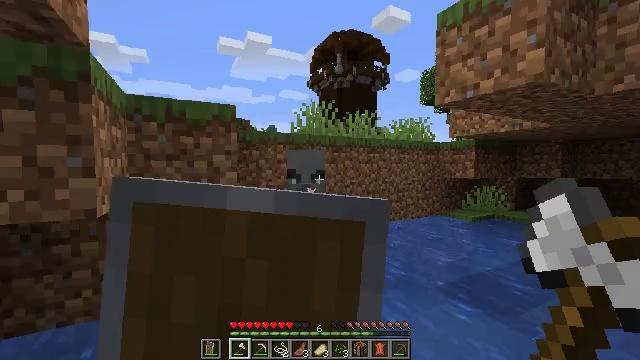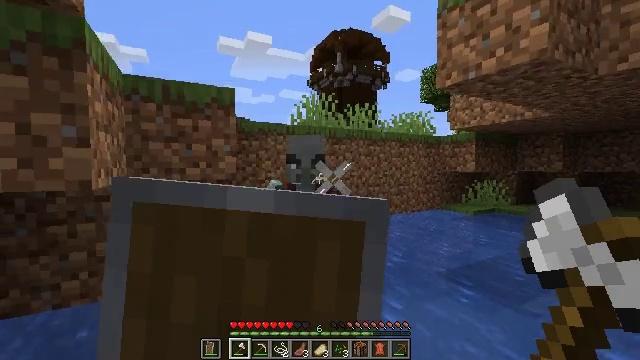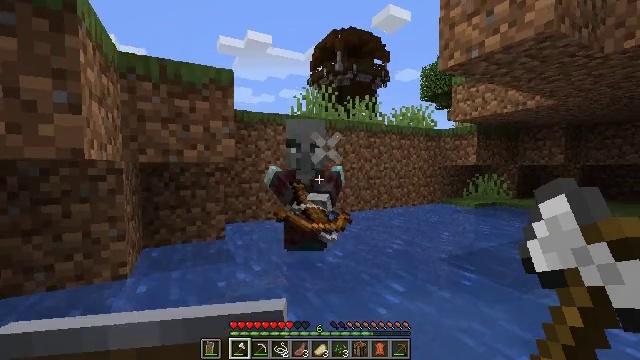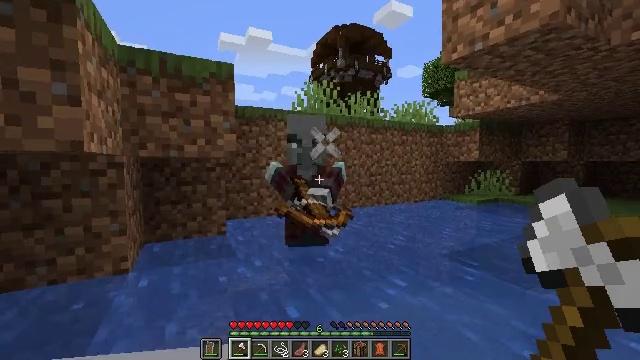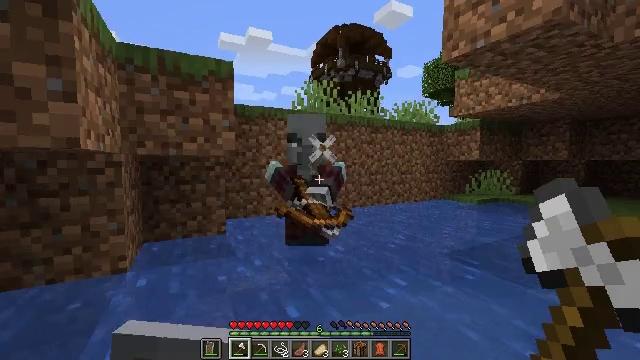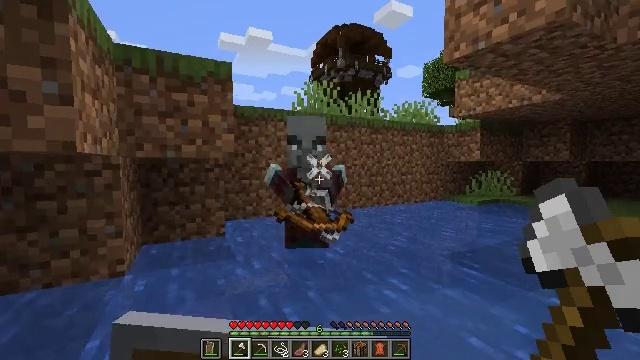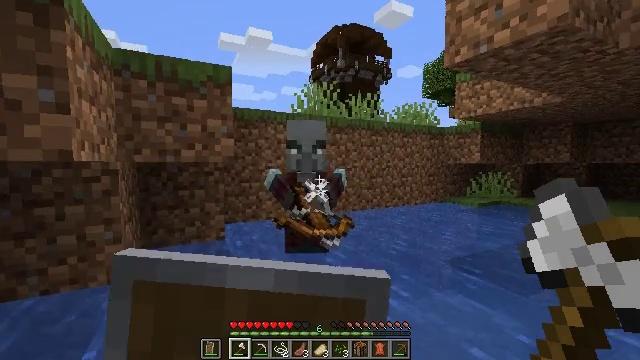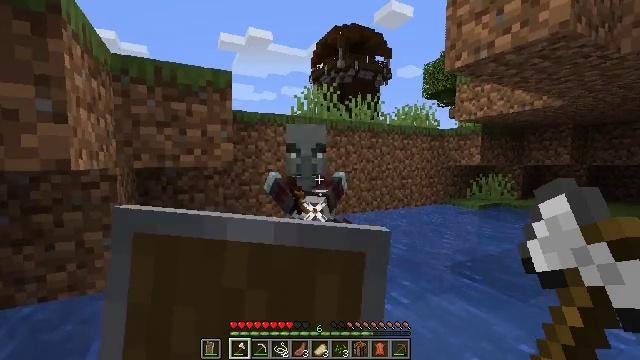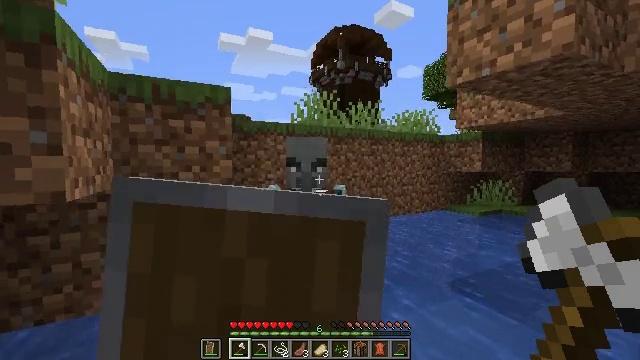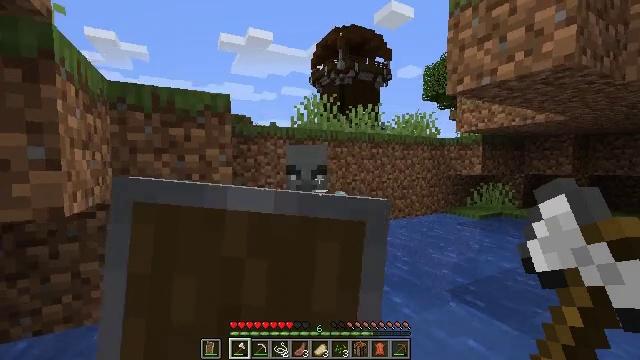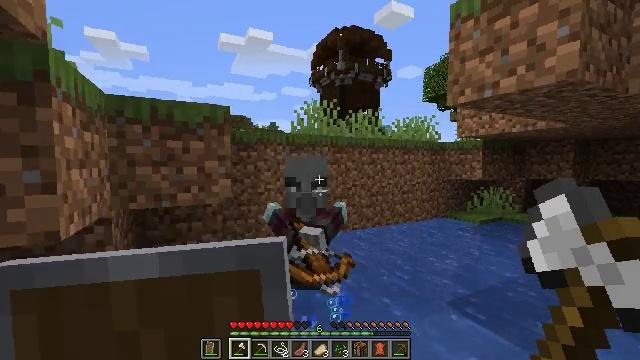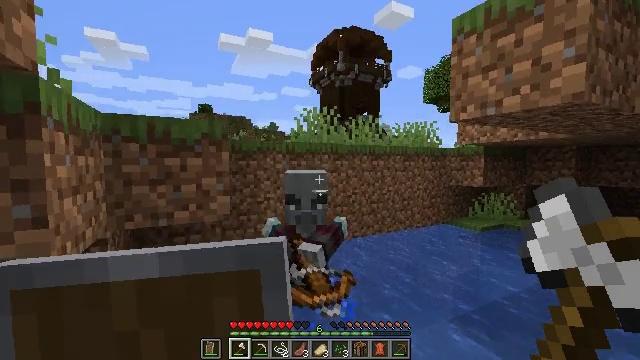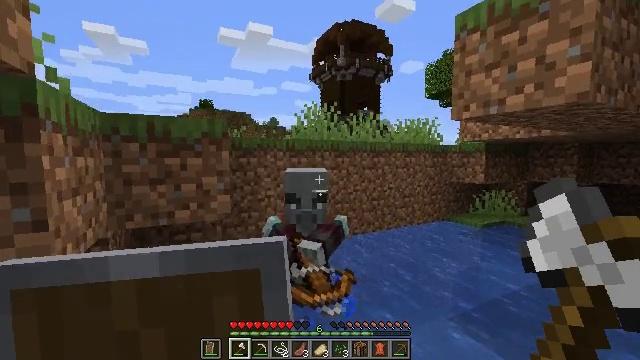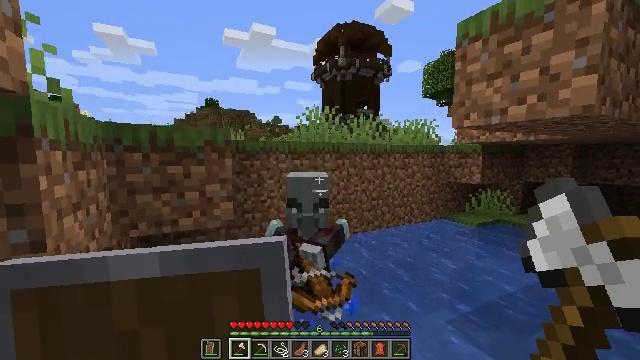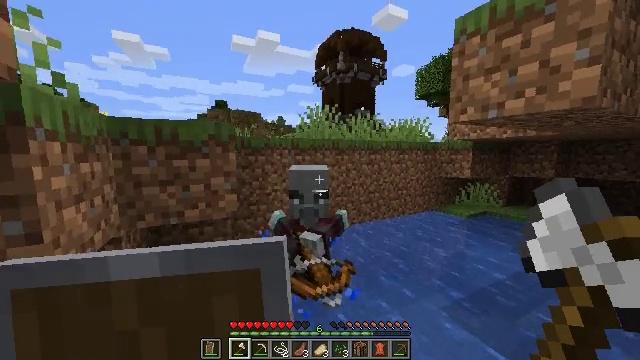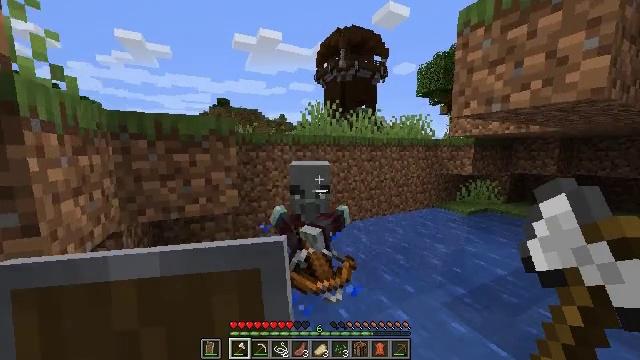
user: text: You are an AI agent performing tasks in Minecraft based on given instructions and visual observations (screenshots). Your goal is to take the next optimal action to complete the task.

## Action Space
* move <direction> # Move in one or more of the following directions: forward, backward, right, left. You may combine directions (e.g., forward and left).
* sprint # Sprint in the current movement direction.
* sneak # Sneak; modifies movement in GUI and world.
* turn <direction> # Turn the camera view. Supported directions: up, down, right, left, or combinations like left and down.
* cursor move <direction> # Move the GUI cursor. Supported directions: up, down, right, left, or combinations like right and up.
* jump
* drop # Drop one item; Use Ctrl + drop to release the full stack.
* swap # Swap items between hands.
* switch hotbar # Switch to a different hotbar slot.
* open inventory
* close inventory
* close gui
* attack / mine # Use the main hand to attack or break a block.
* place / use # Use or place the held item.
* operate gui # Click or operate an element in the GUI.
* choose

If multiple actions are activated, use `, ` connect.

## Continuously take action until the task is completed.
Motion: motion action
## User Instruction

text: Hunt the pillager.
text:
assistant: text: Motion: move forward, sprint, use / place, jump
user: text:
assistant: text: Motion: move forward, sprint, use / place, jump
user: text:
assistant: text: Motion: move forward, sprint, use / place, jump
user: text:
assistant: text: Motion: move forward, sprint, use / place, jump
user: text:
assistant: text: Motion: move forward, sprint, use / place, jump
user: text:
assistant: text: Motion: move forward, sprint, use / place, jump
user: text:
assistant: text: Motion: move forward, sprint, use / place, jump
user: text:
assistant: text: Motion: move forward, sprint, use / place, jump
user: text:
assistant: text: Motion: move forward, sprint, use / place, jump
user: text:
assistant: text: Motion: move forward, sprint, jump
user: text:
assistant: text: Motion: move forward, sprint, jump
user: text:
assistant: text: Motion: move forward, sprint, turn down, jump
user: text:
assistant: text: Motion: move forward, sprint, turn down, jump
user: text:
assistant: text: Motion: move forward, sprint, turn down, jump
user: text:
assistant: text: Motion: move forward, sprint, jump
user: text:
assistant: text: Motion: move forward, sprint, jump
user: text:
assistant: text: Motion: move forward, sprint, jump
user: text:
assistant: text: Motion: move forward, sprint, jump
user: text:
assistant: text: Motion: move forward, sprint, turn up, jump
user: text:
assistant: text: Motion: move forward, sprint, turn up, jump
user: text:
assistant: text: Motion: move forward, sprint, jump
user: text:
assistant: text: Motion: move forward, sprint, attack / mine, jump
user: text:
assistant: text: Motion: move forward, sprint, attack / mine, jump
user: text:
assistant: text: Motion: move forward, sprint, turn left and down, attack / mine, jump
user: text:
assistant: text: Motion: move forward, sprint, turn down, use / place, jump
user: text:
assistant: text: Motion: move forward, sprint, use / place, jump
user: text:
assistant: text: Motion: move forward, sprint, use / place, jump
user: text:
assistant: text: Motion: sprint, use / place, jump